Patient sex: M
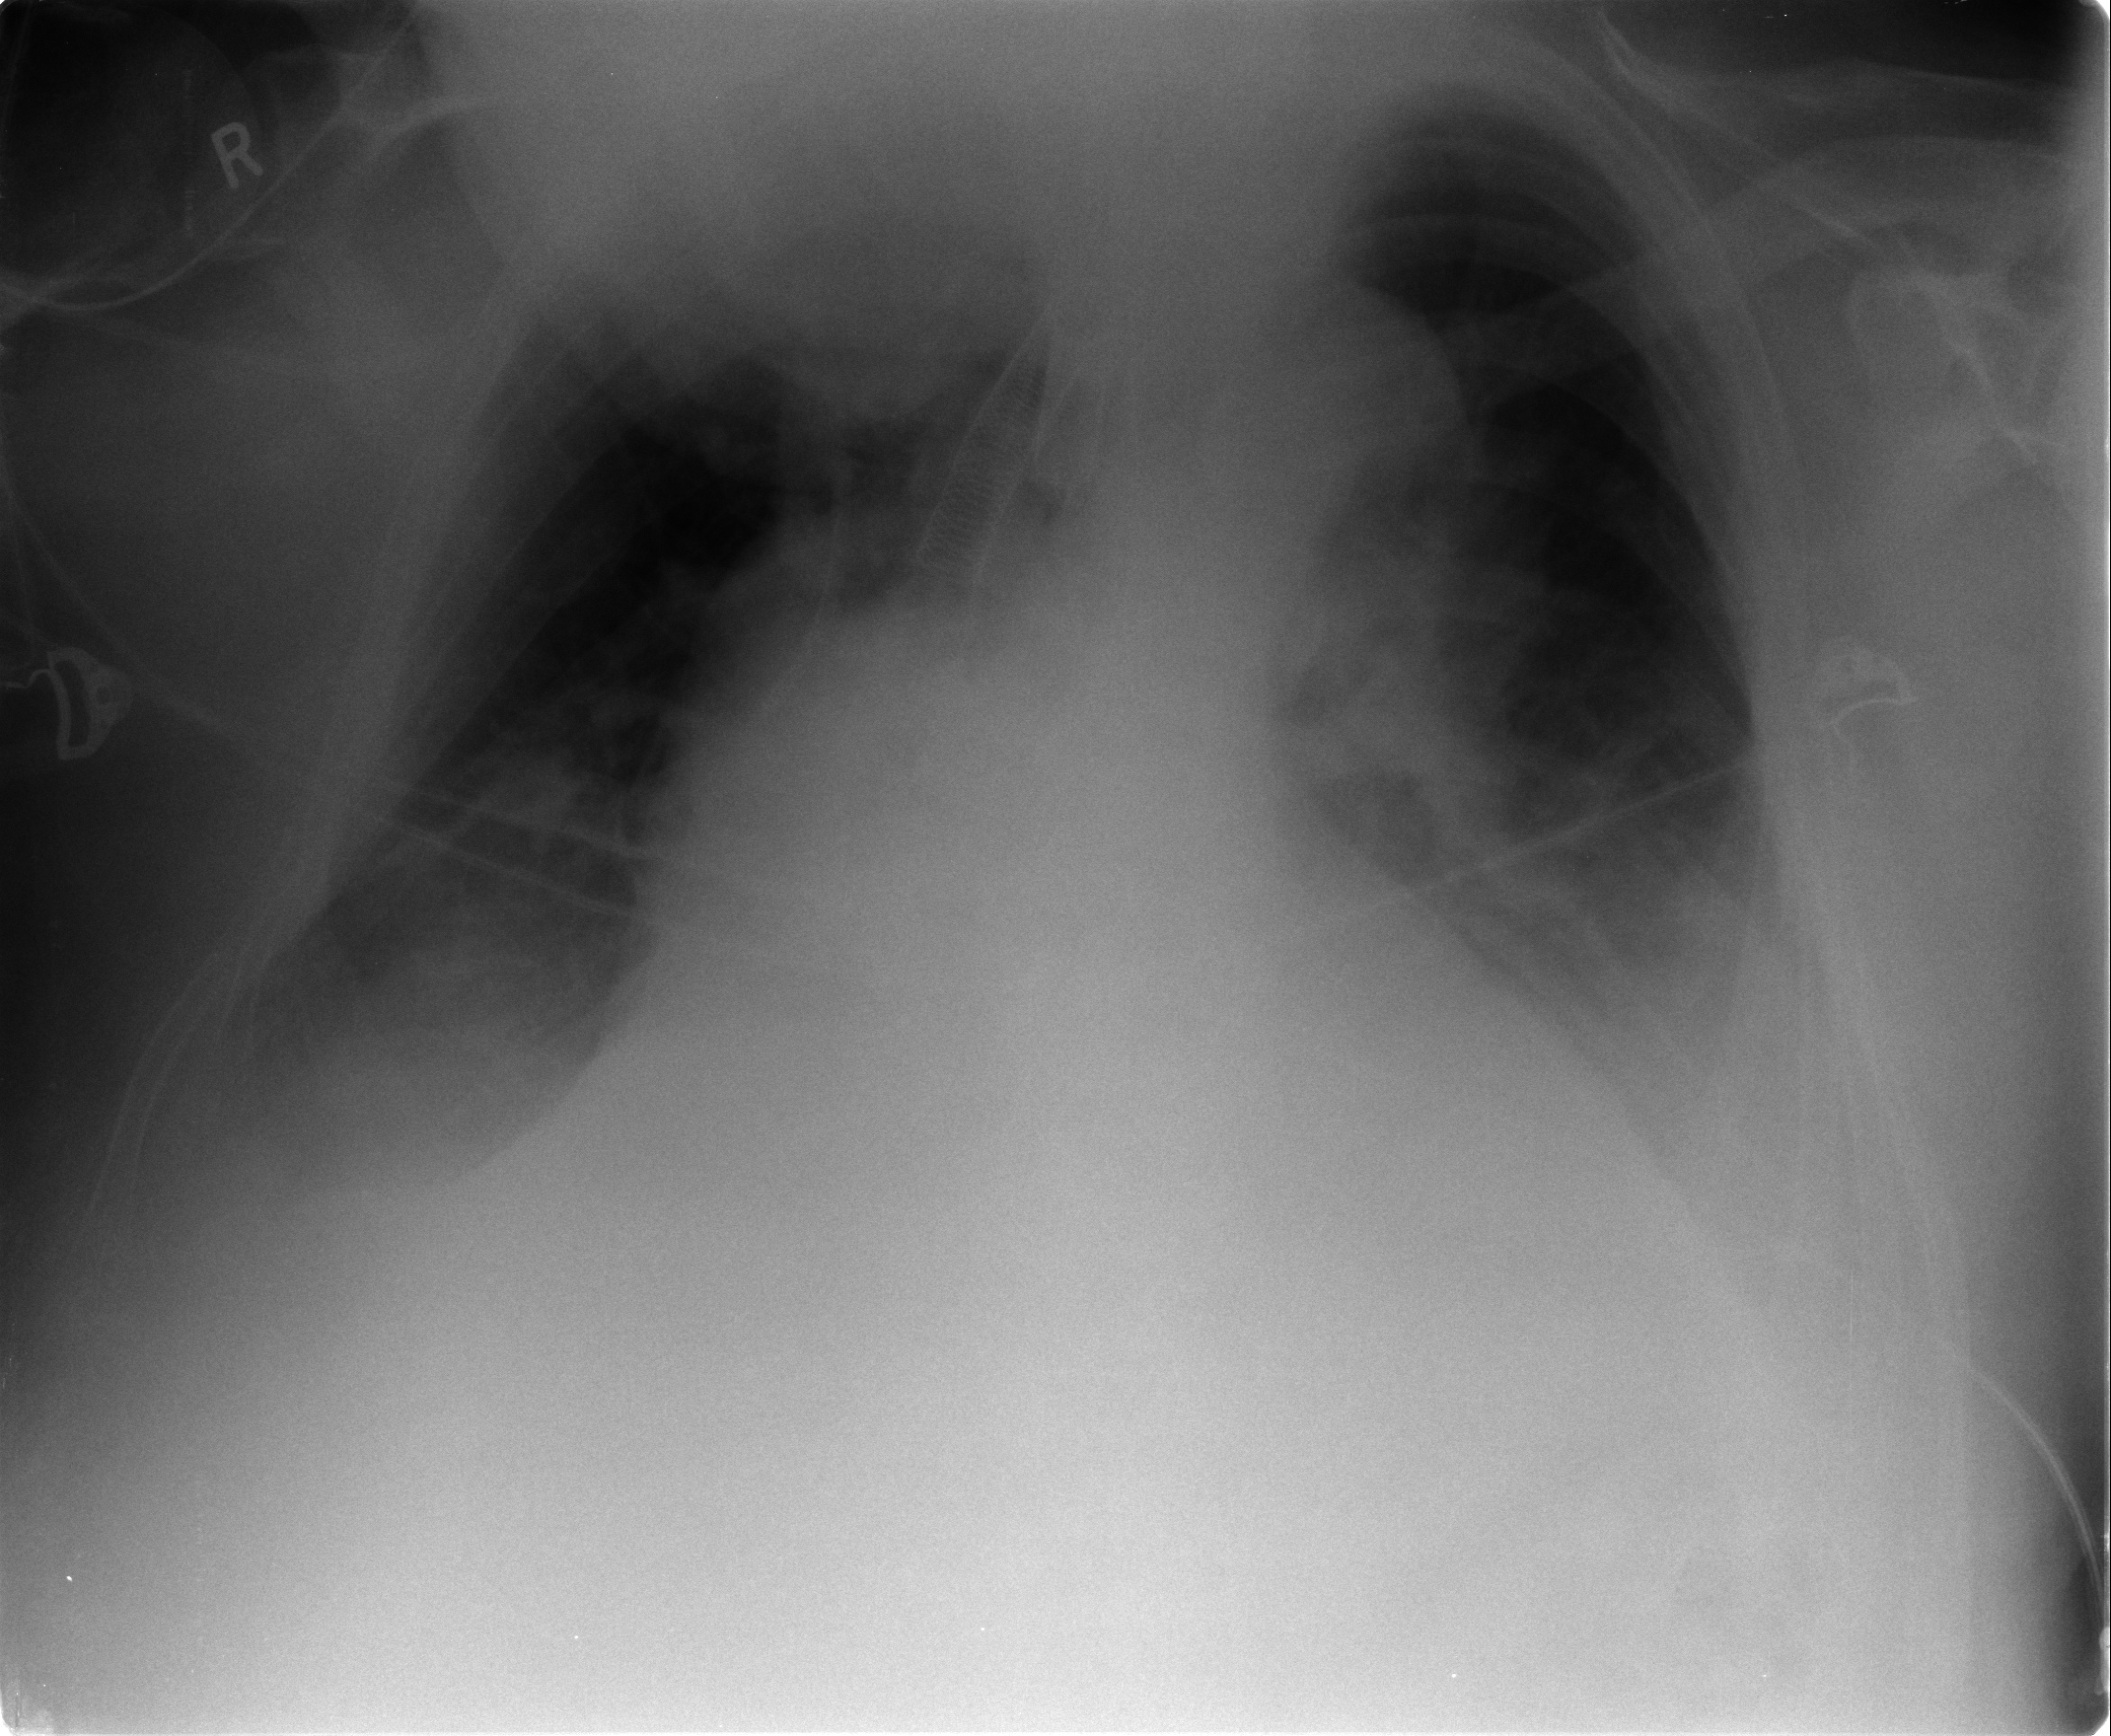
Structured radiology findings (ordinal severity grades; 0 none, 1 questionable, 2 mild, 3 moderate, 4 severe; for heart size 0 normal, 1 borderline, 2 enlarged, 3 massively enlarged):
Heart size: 2
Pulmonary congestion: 2
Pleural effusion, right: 2
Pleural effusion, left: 2
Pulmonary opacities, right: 0
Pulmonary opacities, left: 0
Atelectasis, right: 2
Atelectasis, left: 2